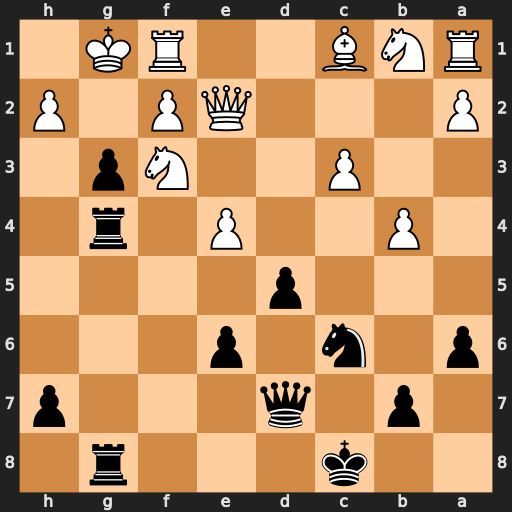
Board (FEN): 2k3r1/1p1q3p/p1n1p3/3p4/1P2P1r1/2P2Np1/P3QP1P/RNB2RK1
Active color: b
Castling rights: -
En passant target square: -
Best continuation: gxh2+ Kh1 Qg7 Ng5 Rxg5